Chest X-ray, PA view. Patient: 65 years old, sex M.
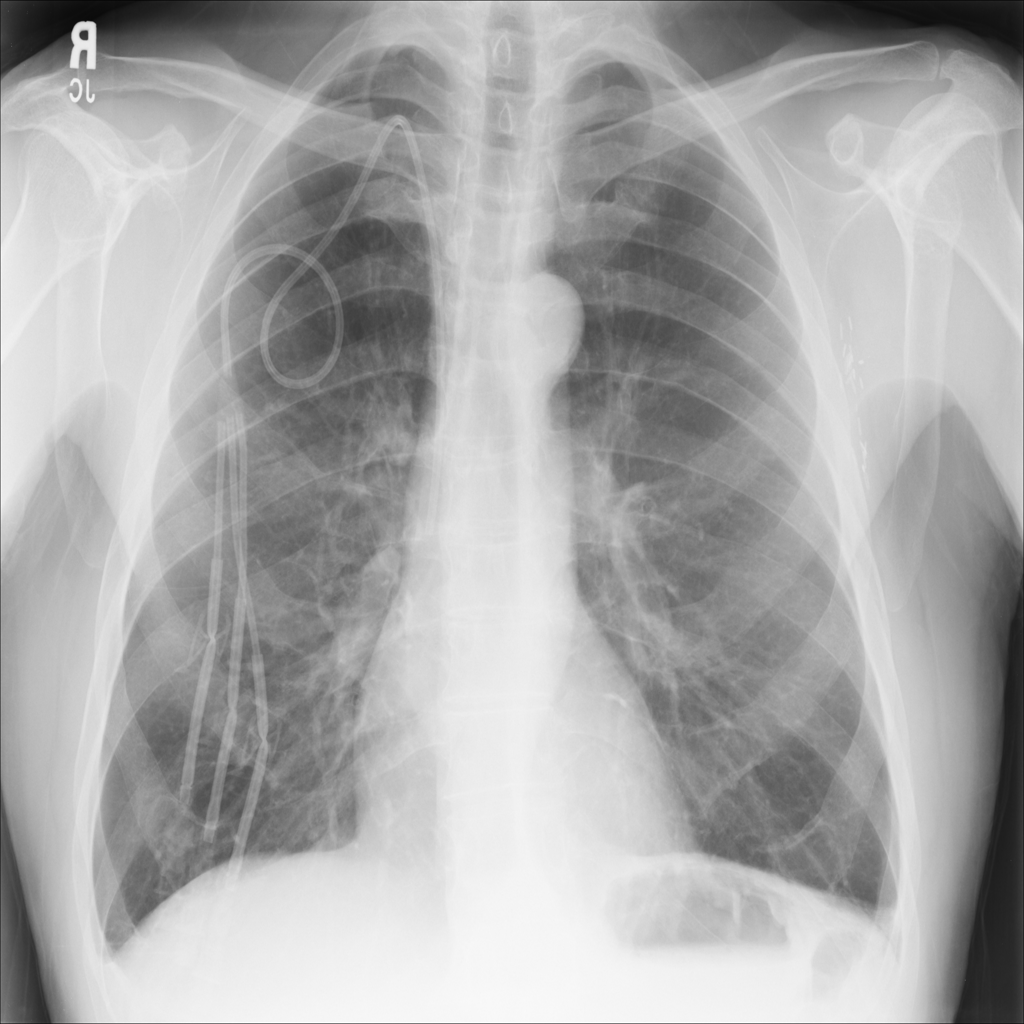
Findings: Atelectasis, Effusion